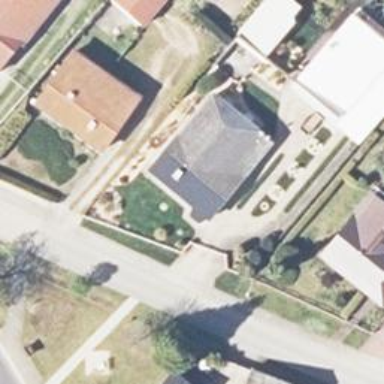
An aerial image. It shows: Simple house.